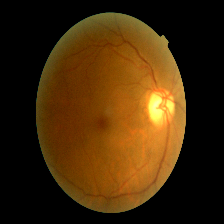
Diabetic retinopathy grade: Mild